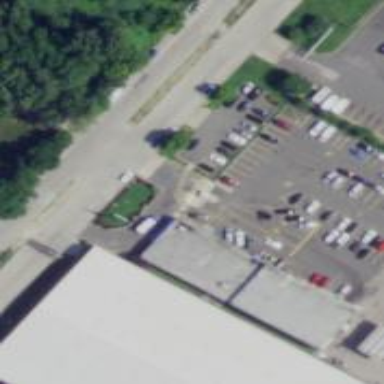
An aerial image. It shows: Car rental facility.